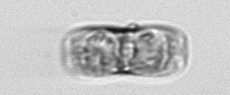
Label: pennate_morphotype1